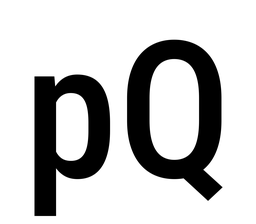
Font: Roboto_Condensed_Medium